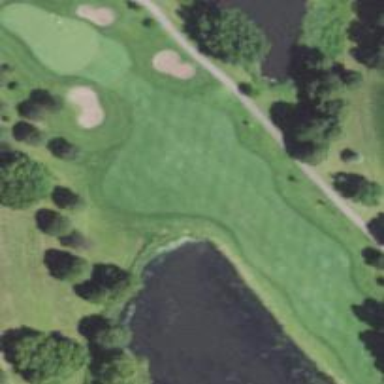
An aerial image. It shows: Grassy area designated as golf fairway.